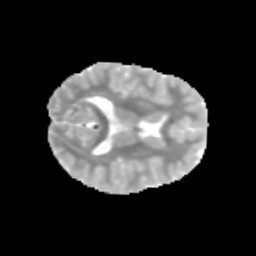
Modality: MD
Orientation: axial
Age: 11
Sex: female
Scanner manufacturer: siemens
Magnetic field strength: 3 T
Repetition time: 3.8 s
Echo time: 0.07 s